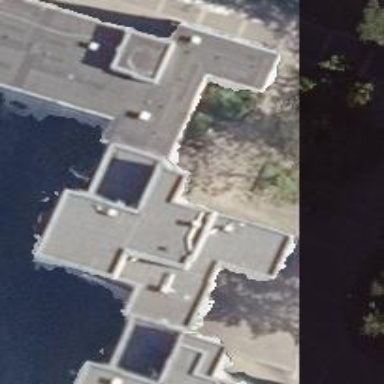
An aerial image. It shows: Building with apartments and flat roof.